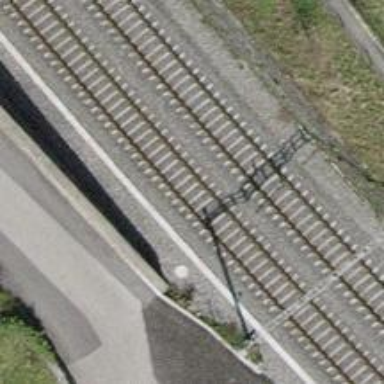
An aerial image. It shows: Single-track electrified railway with contact line.